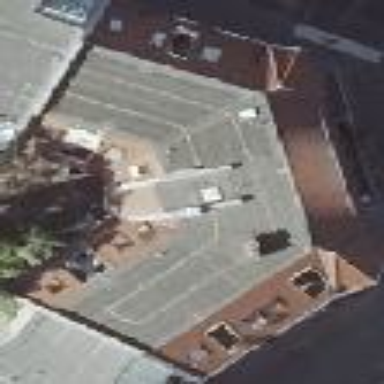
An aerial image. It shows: Building consisting of apartments with double saltbox roof shape.